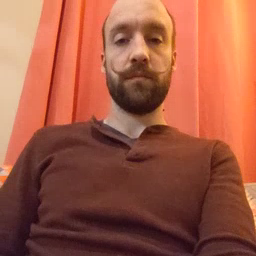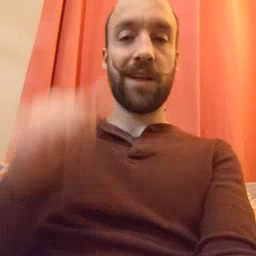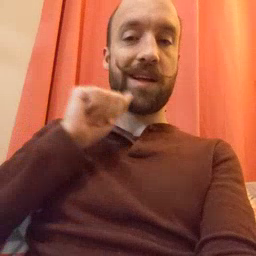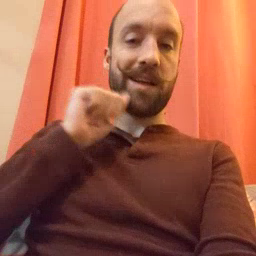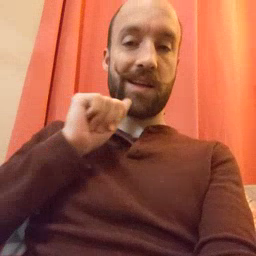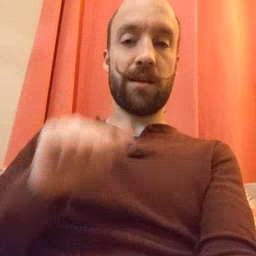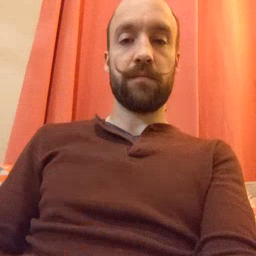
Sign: aunt